Question: I am slowly converting my app to fragments vs activities, and I am getting some odd behavior at the moment. I have a button that when pressed should load a new fragment into view then execute an async task in order to load information into the fragment.
My code for the fragment which contains the button to swap the new fragment is:
'''
public class Discover extends Fragment {
Fragment Fragment_one;
@Override
public View onCreateView(LayoutInflater inflater, ViewGroup container,
Bundle savedInstanceState) {
View v = inflater.inflate(R.layout.activity_discover, container, false);
SharedPreferences prefs = PreferenceManager.getDefaultSharedPreferences(getActivity());
String userName = prefs.getString("userName", null);
String userID = prefs.getString("userID", null);
//add button onclick programatically
Button bt = (Button)v.findViewById(R.id.discoverBeers);
bt.setOnClickListener(new View.OnClickListener() {
@Override
public void onClick(View v) {
// do whatever stuff you wanna do here
FragmentManager man=getFragmentManager();
FragmentTransaction tran=man.beginTransaction();
Fragment_one=new BPTopBeers();
tran.add(R.id.main, Fragment_one);//tran.
tran.addToBackStack(null);
tran.commit();
}
});
// Inflate the layout for this fragment
//todo: change to discover layout
return v;
}
'''
I know it loading on top of the other fragment and not swapping because I can see the other fragment below it:

The fragment that is loaded on the button click is:
'''
public class BPTopBeers extends Fragment {
@Override
public View onCreateView(LayoutInflater inflater, ViewGroup container,
Bundle savedInstanceState) {
View v = inflater.inflate(R.layout.toptaste_layout, container, false);
SharedPreferences prefs = PreferenceManager.getDefaultSharedPreferences(getActivity());
String userName = prefs.getString("userName", null);
String userID = prefs.getString("userID", null);
String title = "Top Beers on Beer Portfolio";
TextView topTitle = (TextView) v.findViewById(R.id.topTasteTitle);
topTitle.setText(title);
//construct url
String url = "myURL";
Log.d("myUrl", url);
//async task goes here
new GetYourTopTasteBeers(getActivity()).execute(url);
// Inflate the layout for this fragment
return v;
}
'''
and the async task which is called in that fragment looks like this:
'''
public class GetYourTopTasteBeers extends AsyncTask<String, Void, String> {
Context c;
private ProgressDialog Dialog;
public GetYourTopTasteBeers (Context context)
{
c = context;
Dialog = new ProgressDialog(c);
}
@Override
protected String doInBackground(String... arg0) {
// TODO Auto-generated method stub
return readJSONFeed(arg0[0]);
}
protected void onPreExecute() {
Dialog.setMessage("Getting beers");
Dialog.setTitle("Loading");
Dialog.setCancelable(false);
Dialog.show();
}
protected void onPostExecute(String result){
//decode json here
try{
JSONArray jsonArray = new JSONArray(result);
//acces listview
ListView lv = (ListView) ((Activity) c).findViewById(R.id.topTasteBeers);
//make array list for beer
final List<ShortBeerInfo> tasteList = new ArrayList<ShortBeerInfo>();
for(int i = 0; i < jsonArray.length(); i++) {
String beer = jsonArray.getJSONObject(i).getString("beer");
String rate = jsonArray.getJSONObject(i).getString("rate");
String beerID = jsonArray.getJSONObject(i).getString("id");
String breweryID = jsonArray.getJSONObject(i).getString("breweryID");
int count = i + 1;
beer = count + ". " + beer;
//create object
ShortBeerInfo tempTaste = new ShortBeerInfo(beer, rate, beerID , breweryID);
//add to arraylist
tasteList.add(tempTaste);
//add items to listview
ShortBeerInfoAdapter adapter1 = new ShortBeerInfoAdapter(c ,R.layout.brewer_stats_listview, tasteList);
lv.setAdapter(adapter1);
//set up clicks
lv.setOnItemClickListener(new AdapterView.OnItemClickListener() {
@Override
public void onItemClick(AdapterView<?> arg0, View arg1,
int arg2, long arg3) {
ShortBeerInfo o=(ShortBeerInfo)arg0.getItemAtPosition(arg2);
String tempID = o.id;
String tempBrewID = o.brewery;
Toast toast = Toast.makeText(c, tempID, Toast.LENGTH_SHORT);
toast.show();
//todo: change fragment to beer page
//Intent myIntent = new Intent(c, BeerPage2.class);
//myIntent.putExtra("id", tempID);
//myIntent.putExtra("breweryID", tempBrewID);
//c.startActivity(myIntent);
}
});
}
}
catch(Exception e){
}
Dialog.dismiss();
}
public String readJSONFeed(String URL) {
StringBuilder stringBuilder = new StringBuilder();
HttpClient httpClient = new DefaultHttpClient();
HttpGet httpGet = new HttpGet(URL);
try {
HttpResponse response = httpClient.execute(httpGet);
StatusLine statusLine = response.getStatusLine();
int statusCode = statusLine.getStatusCode();
if (statusCode == 200) {
HttpEntity entity = response.getEntity();
InputStream inputStream = entity.getContent();
BufferedReader reader = new BufferedReader(
new InputStreamReader(inputStream));
String line;
while ((line = reader.readLine()) != null) {
stringBuilder.append(line);
}
inputStream.close();
} else {
Log.d("JSON", "Failed to download file");
}
} catch (Exception e) {
Log.d("readJSONFeed", e.getLocalizedMessage());
}
return stringBuilder.toString();
}
}
'''
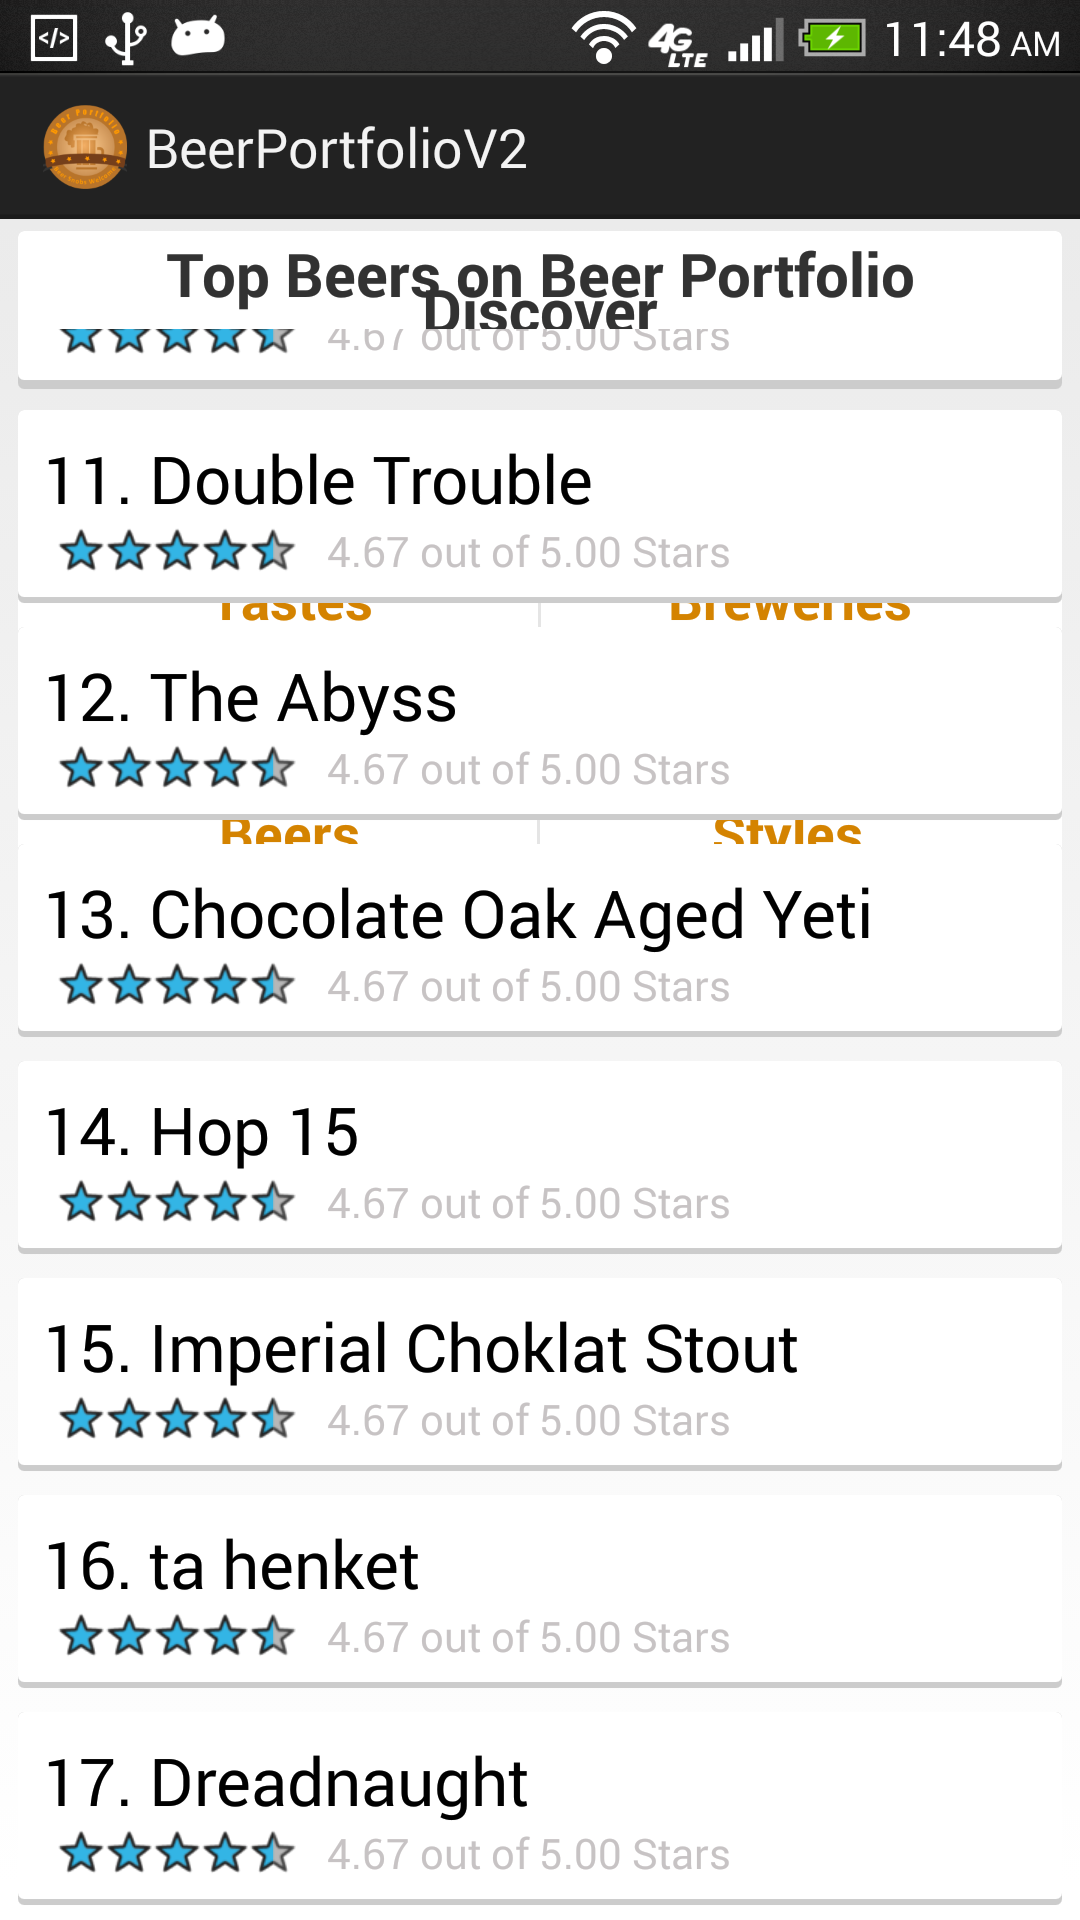
Answer: When you use 'add' it just straight add the fragment to the view however when you use 'replace' it removes the current fragment then adds the new one which is what you are looking for since it appears your XML is not set to 'match_parent'